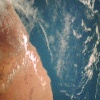
Label: water